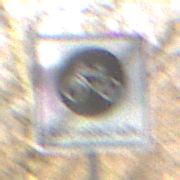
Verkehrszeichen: EndeFahrradstrasse
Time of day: MorningAfternoon
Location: Outdoor (Nature)
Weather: Clear
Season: Winter
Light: Natural